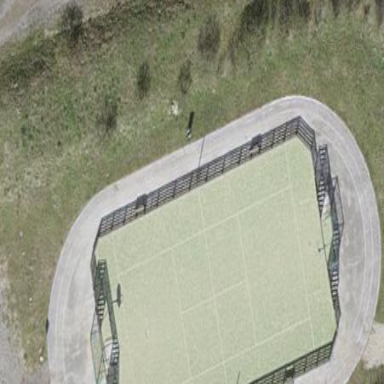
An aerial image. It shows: Asphalt soccer pitch for outdoor leisure and sports activities.